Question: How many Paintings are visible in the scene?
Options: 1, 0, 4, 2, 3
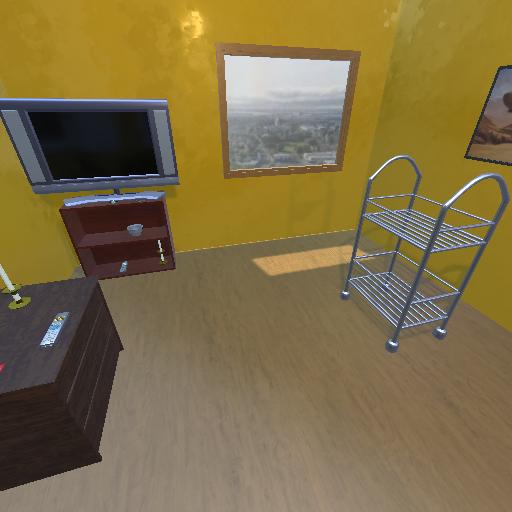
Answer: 1